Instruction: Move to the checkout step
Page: cart
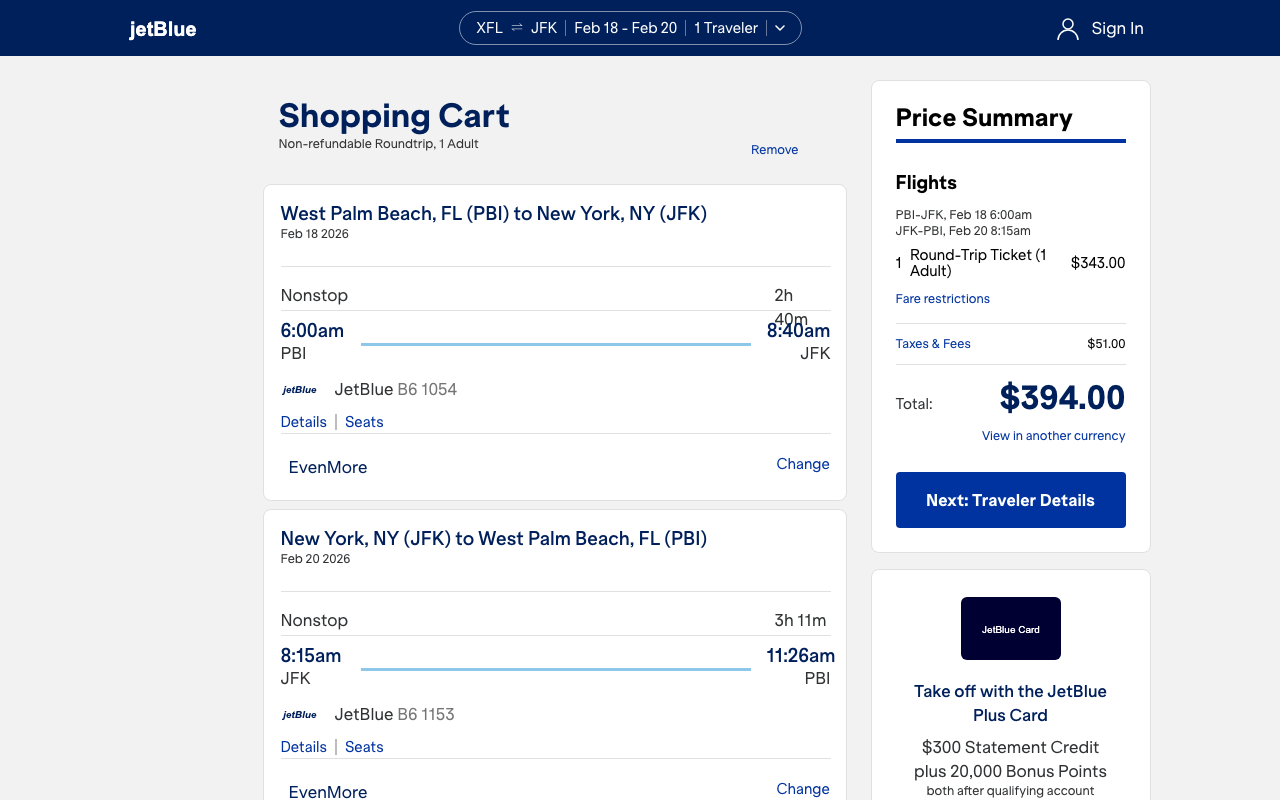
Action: click